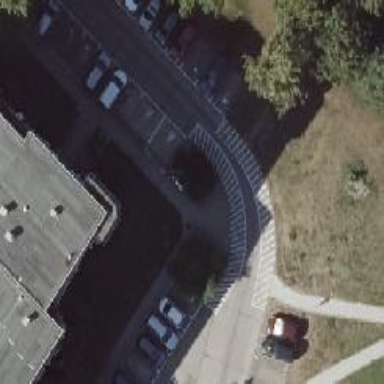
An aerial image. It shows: Concrete sidewalk that functions as footway.